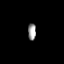
Tissue: prostate
Cell type: Myeloid cells
Senescence score: 0.2768
Nuclear area (px): 131
Mean DAPI intensity: 157.511